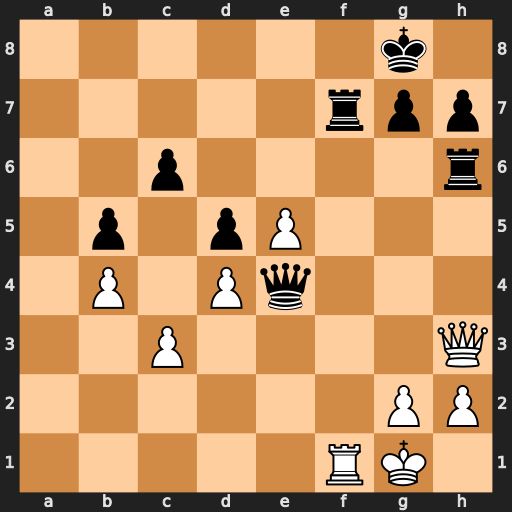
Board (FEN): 6k1/5rpp/2p4r/1p1pP3/1P1Pq3/2P4Q/6PP/5RK1
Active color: w
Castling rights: -
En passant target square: -
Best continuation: Qc8+ Rf8 Qxf8#